Question: I'm happily using tipsy for my d3.js graphs, but now I noticed that tipsy is cutting off text if it's too long.
For instance the line containing the word is cut off:

Is there a way to extend the width of the tooltip or autosize it according to the longest line of the tooltip text (I didn't find anything in the docs)?
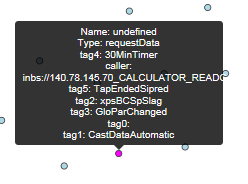
Answer: I ended up writing my own tooltips module for D3 (see below). It uses <URL>.
I use it like this:
'''
define('myD3module',
// This module depends on the following modules
['tooltips', 'd3'],
function (tooltips, d3){
// Code omitted...
var node = svg.selectAll('g.node');
var nodeEnter = node.enter().append('g')
.on('mouseover', onMouseOver)
.on('mouseout', onMouseOut);
// Code omitted...
var onMouseOver = function(d){
tooltips.showTooltip(d, getTooltipText);
};
var onMouseOut = function(d){
tooltips.hideTooltip(d);
};
// Code omitted...
var getTooltipText = function(d){
var tipText = '';
var name = d.name;
if(typeof name != 'undefined'){
tipText += 'Name = ' + name + '<br>';
}
return tipText;
};
'''
This is the module.
'''
// This module shows tooltips near the user's cursor. The text of the tooltip must be provided by the consumer of this module. This module can be used with require.js.
define('tooltips',
// Required modules:
['d3','jquery'],
function (d3, $){
// Contains the tooltip. This div will be repositioned as needed.
var tooltip = d3.select('body').append('div')
.attr('class', 'tooltip')
.style('opacity', 0);
// This CSS styles the tooltip
var css = './config/tooltip.css';
var link = document.createElement('link');
link.type = 'text/css';
link.rel = 'stylesheet';
link.href = css;
document.getElementsByTagName('head')[0].appendChild(link);
var hideTooltip = function (d) {
tooltip.style('opacity', 0);
},
/** Show the tooltip. The text is defined by a function and the element the mouse cursor is placed on. */
showTooltip = function (elem, getTooltipText){
tooltip.style('opacity', 0.9);
var text = getTooltipText(elem);
var tipWidth = getTooltipWidth(text);
// Draw the tips below the mouse cursor
var tipYpos = d3.event.pageY + 20;
tooltip.html(text)
// The tooltip is centered below the cursor
.style('left', (d3.event.pageX - tipWidth/2) + 'px')
.style('top', tipYpos + 'px')
.style('width', tipWidth + 'px')
.style('height', getTooltipHeight(text) + 'px');
},
/**
* The tooltip spans all the text's lines vertically.
*/
getTooltipHeight = function (text) {
var totalHeight = 0;
var lines = text.split('<br>');
for (var i = 0; i < lines.length; i++){
var line = $.trim(lines[i]);
// Ignore empty strings
if(line.length > 0){
var span = document.createElement('span');
span.innerHTML = line;
$('body').append(span);
totalHeight += $(span).height();
$(span).remove();
}
}
return totalHeight;
},
/*
* The width of the tooltip is the width of the longest line in the tooltip text
*/
getTooltipWidth = function (text){
var lines = text.split('<br>');
// Append a dummy span containing the current line to the DOM. The browser calculates the width of that span
var maxWidth = d3.max(lines, function(line) {
var span = document.createElement('span');
span.innerHTML = line;
$('body').append(span);
var spanWidth = $(span).width();
$(span).remove();
return spanWidth;
});
return maxWidth;
};
// These functions are public
return {
showTooltip: showTooltip,
hideTooltip: hideTooltip
};
}
);
'''
This is the tooltip.css:
'''
.tooltip {
position: absolute;
text-align: center;
font: 12px sans-serif;
background-color: rgb(95,230,245);
border-radius: 2px;
pointer-events: none;
}
'''